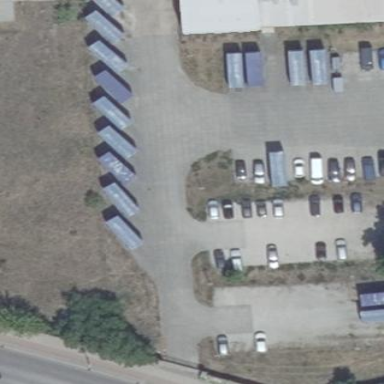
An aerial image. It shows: Parking area with surface made of sett.